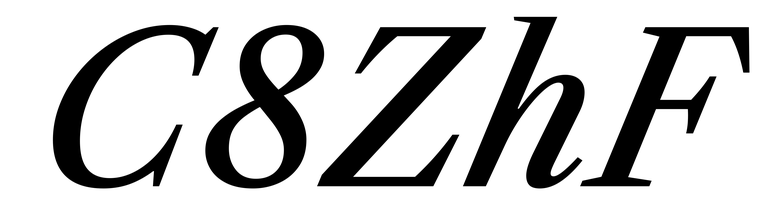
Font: LibreCaslonText-Italic_Medium_Italic